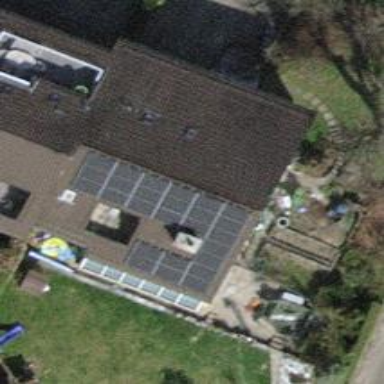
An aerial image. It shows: Solar power generator using photovoltaic panels.